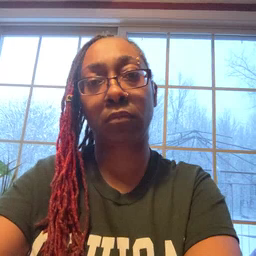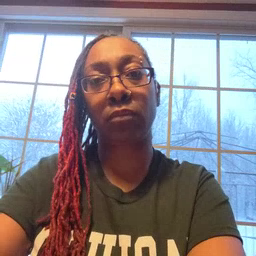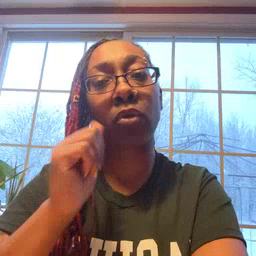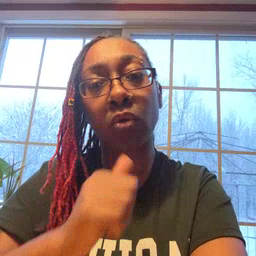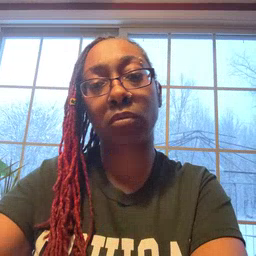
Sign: girl